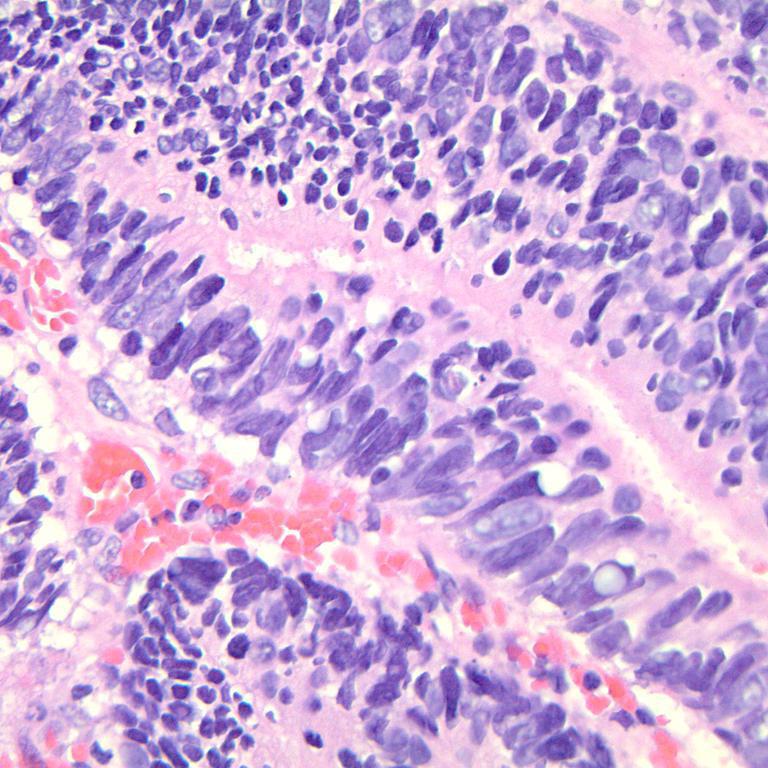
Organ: colon
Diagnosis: adenocarcinomas